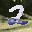
Label: 2